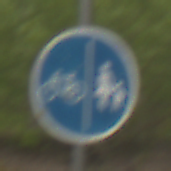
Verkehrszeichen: GetrennterRadUndGehwegRadwegLinks
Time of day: MorningAfternoon
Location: Outdoor (Nature)
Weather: Overcast
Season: NotSpecified
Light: Natural